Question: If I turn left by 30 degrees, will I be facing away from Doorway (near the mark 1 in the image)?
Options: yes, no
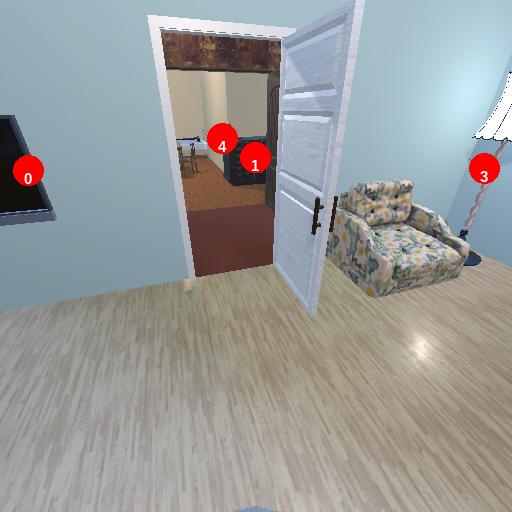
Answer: yes